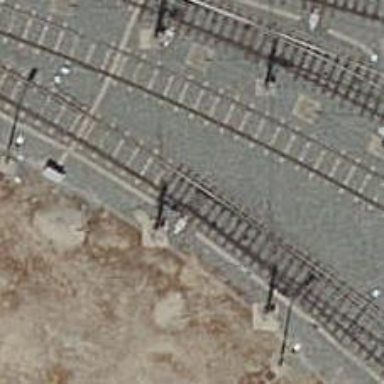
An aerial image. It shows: Railway switch.